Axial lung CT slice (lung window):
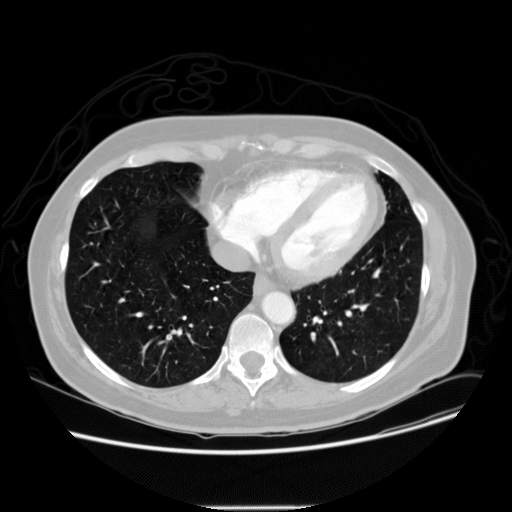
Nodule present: no